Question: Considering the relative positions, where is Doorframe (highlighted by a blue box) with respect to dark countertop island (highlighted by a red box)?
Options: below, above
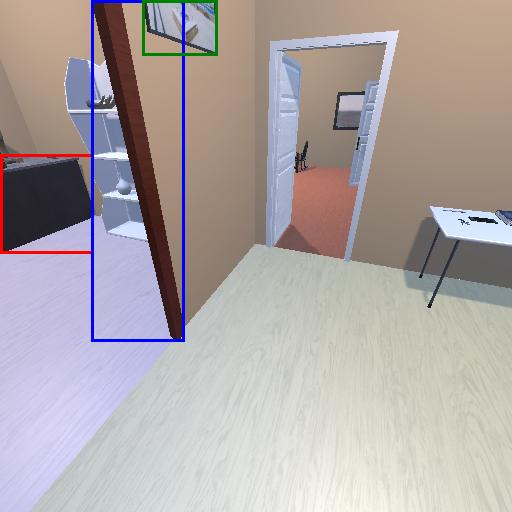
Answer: below